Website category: sports
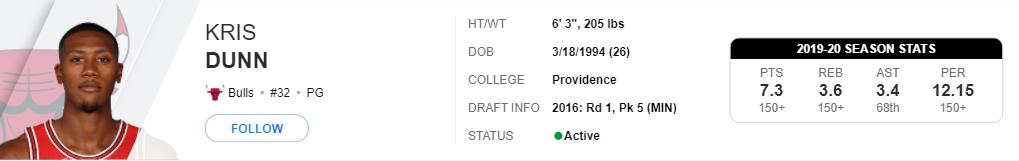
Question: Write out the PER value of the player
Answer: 12.15

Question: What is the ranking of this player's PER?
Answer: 150+

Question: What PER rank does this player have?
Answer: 150+

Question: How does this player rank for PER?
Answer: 150+

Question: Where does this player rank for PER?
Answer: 150+

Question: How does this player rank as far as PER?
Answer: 150+

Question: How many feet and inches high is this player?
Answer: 6' 3"

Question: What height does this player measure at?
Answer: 6' 3"

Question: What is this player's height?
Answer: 6' 3"

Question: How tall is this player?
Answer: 6' 3"

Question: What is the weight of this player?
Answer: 205 lbs

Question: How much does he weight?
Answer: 205 lbs

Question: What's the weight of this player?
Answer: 205 lbs

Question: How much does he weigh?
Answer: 205 lbs

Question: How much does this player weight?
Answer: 205 lbs